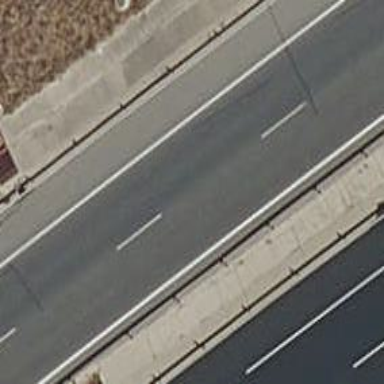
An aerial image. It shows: Motorway link.